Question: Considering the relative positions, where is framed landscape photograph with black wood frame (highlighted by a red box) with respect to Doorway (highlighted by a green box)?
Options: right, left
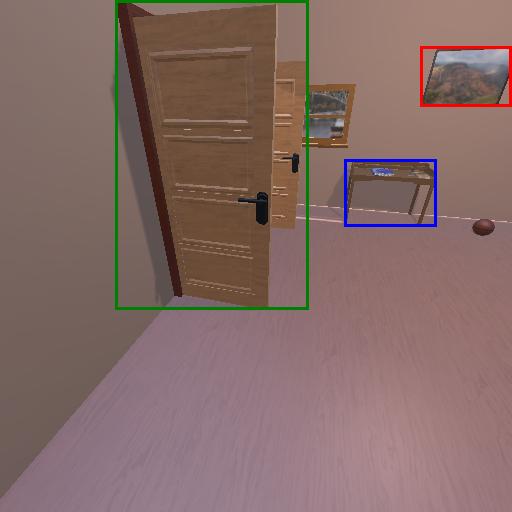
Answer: right